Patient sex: F
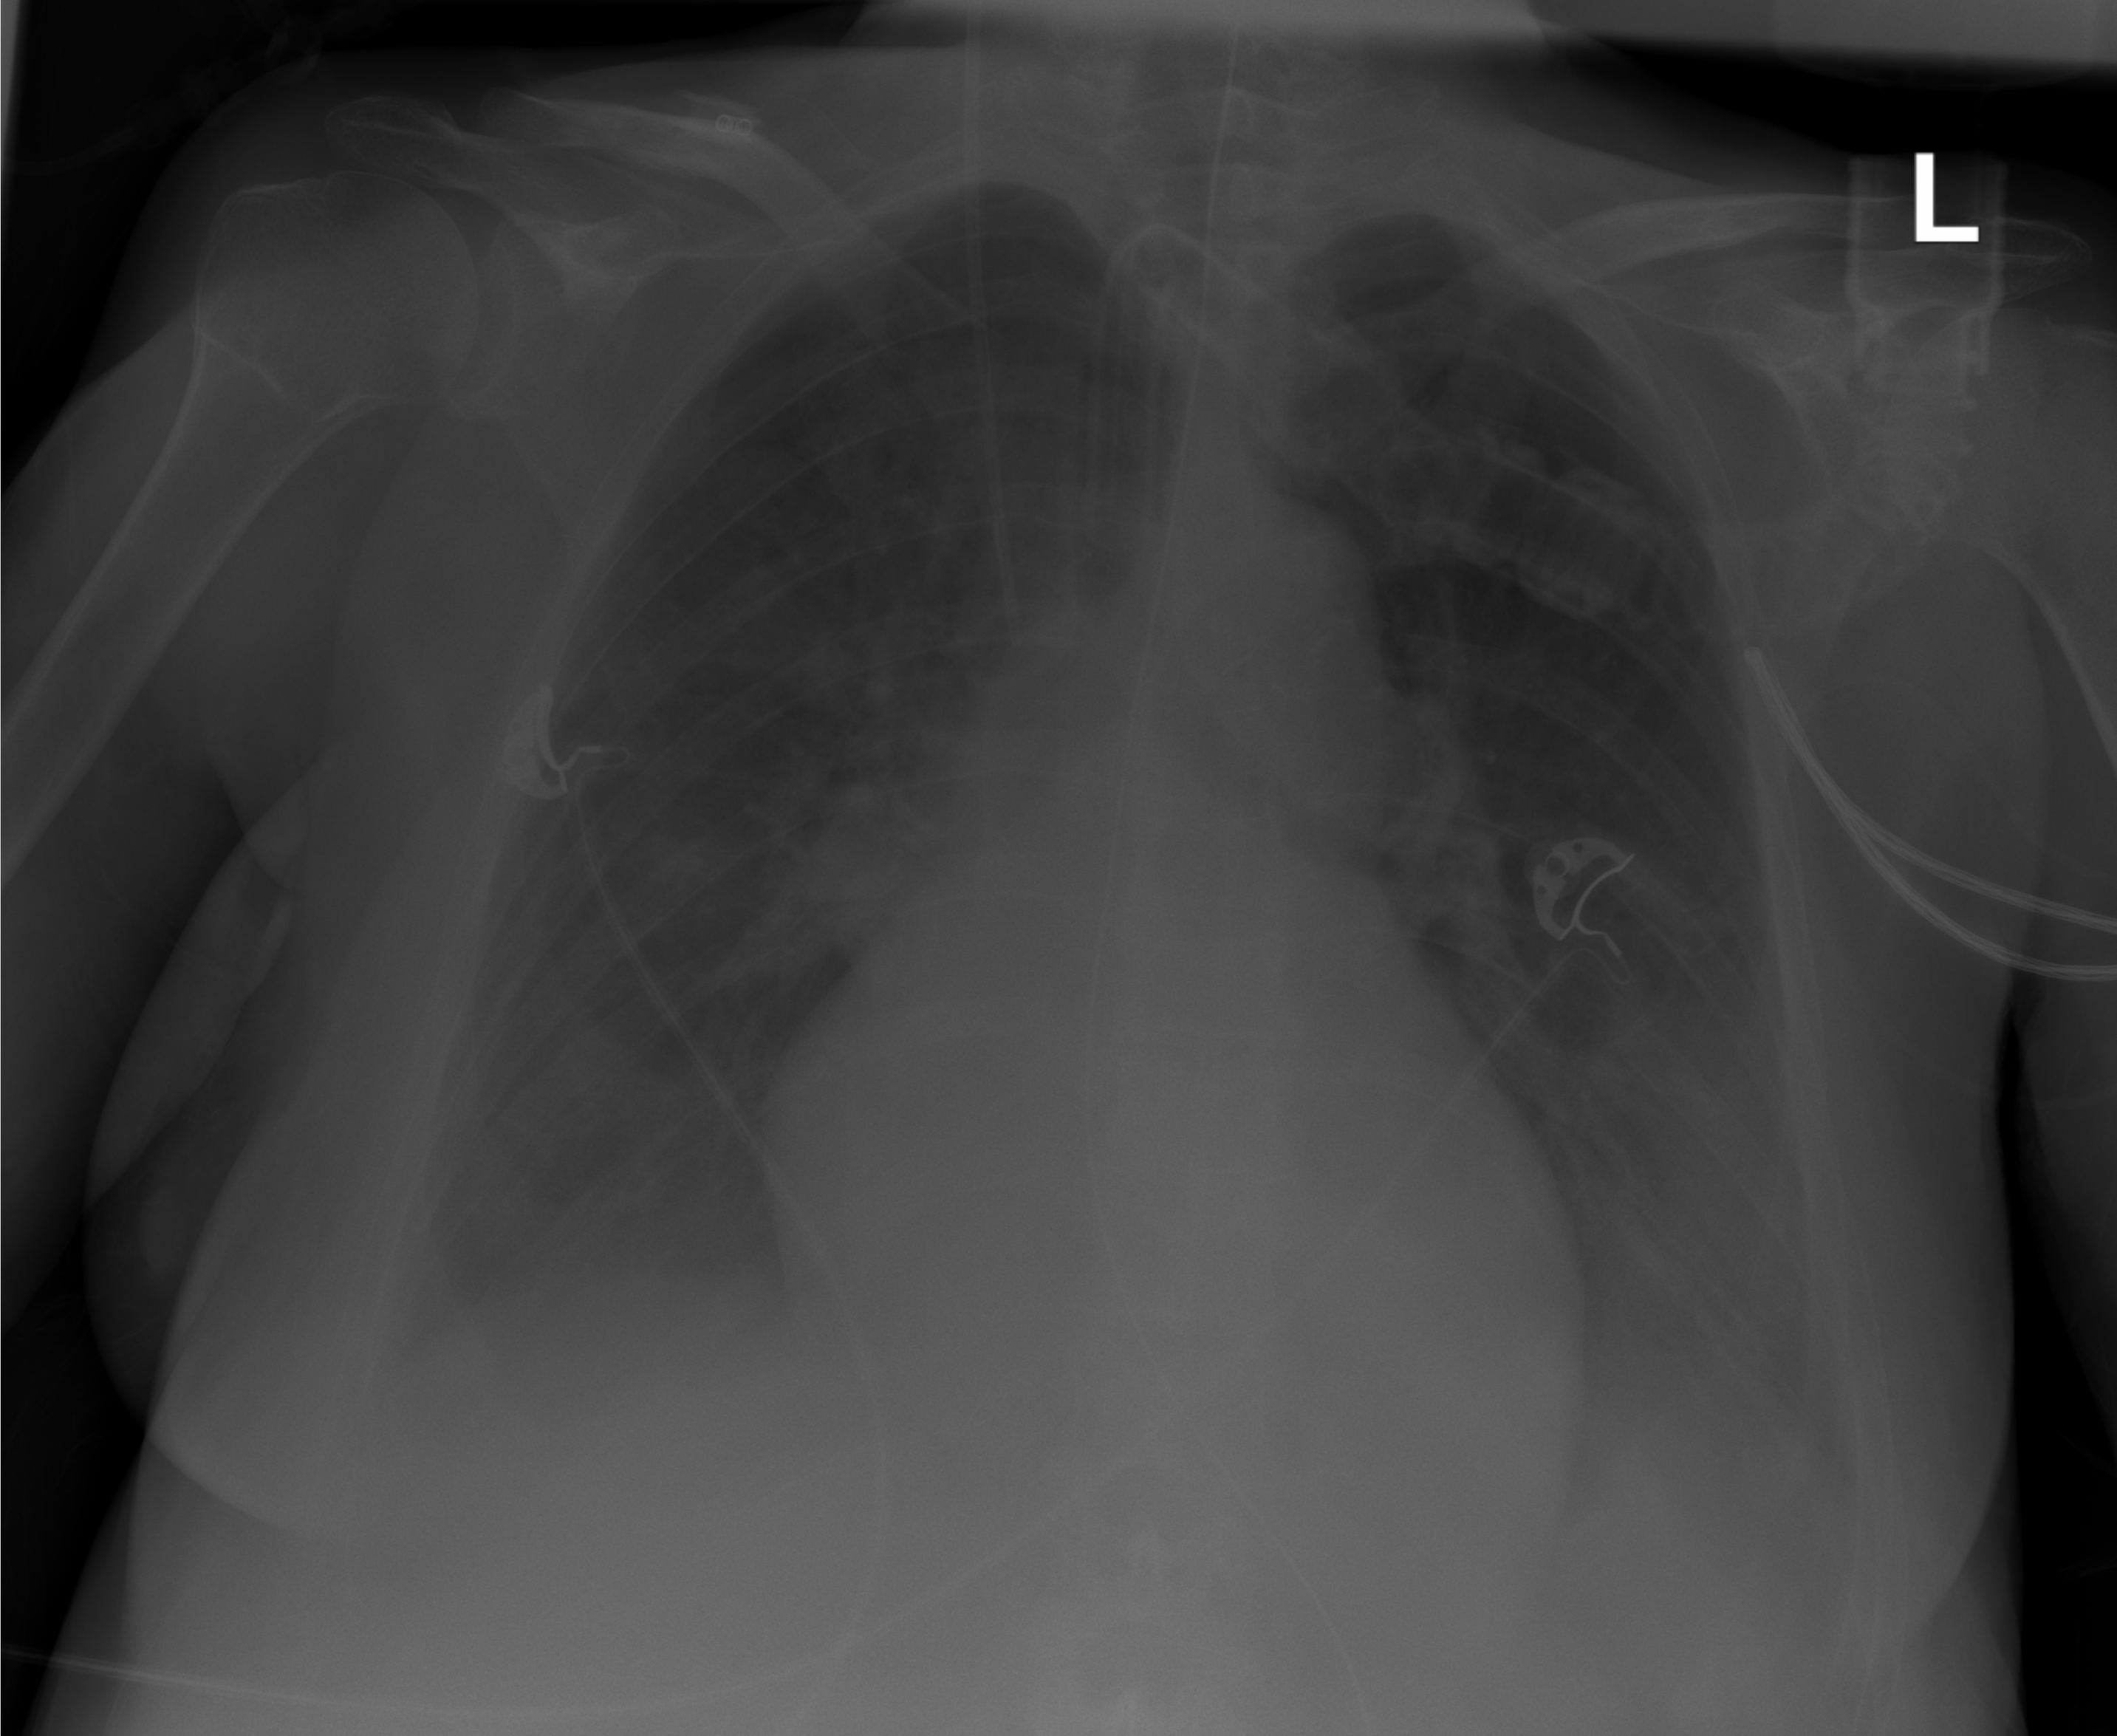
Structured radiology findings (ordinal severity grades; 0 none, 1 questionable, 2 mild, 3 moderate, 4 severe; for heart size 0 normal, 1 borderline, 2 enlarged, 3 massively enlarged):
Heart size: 1
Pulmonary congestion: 0
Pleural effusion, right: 2
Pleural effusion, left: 2
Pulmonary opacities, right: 0
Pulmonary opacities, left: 0
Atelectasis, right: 0
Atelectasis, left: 0